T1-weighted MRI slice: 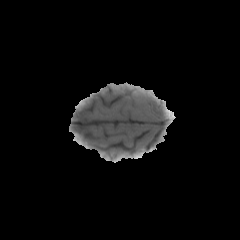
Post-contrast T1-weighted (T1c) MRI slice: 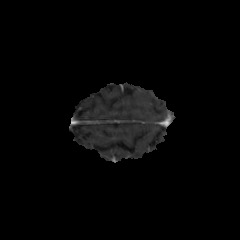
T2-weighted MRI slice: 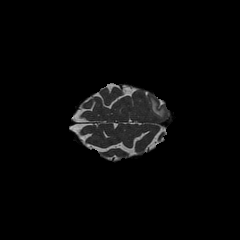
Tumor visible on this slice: yes